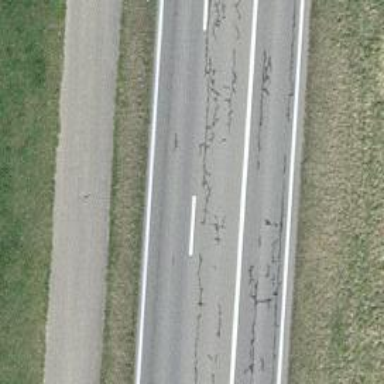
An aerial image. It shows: Primary road with asphalt surface.